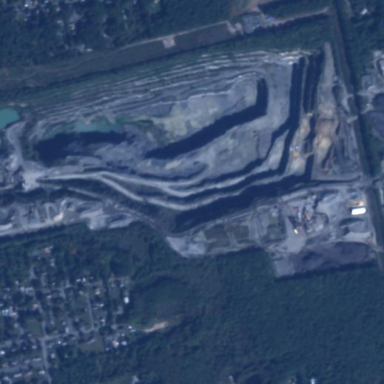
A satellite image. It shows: Quarry area.